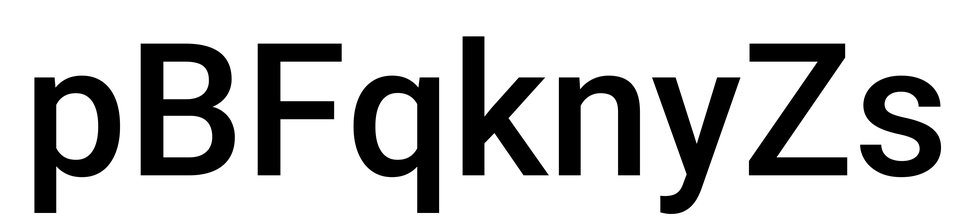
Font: Roboto_Medium